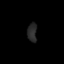
Tissue: lung
Cell type: Myeloid cells
Senescence score: 0.5818
Nuclear area (px): 171
Mean DAPI intensity: 40.737